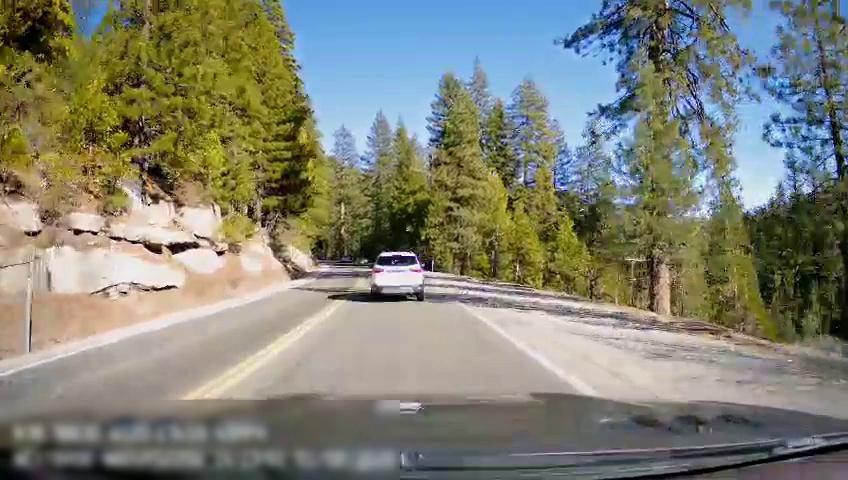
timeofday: Day
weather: Sunny
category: Drivable Space
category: Vehicles | SUV
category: Lanes | Current Lane
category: Lanes | Alternate Lane
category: Lanes | Opposite Lane